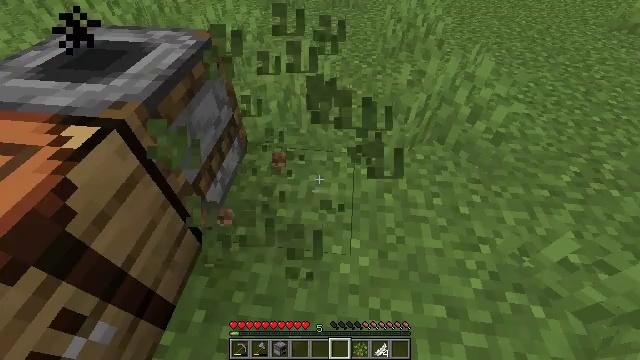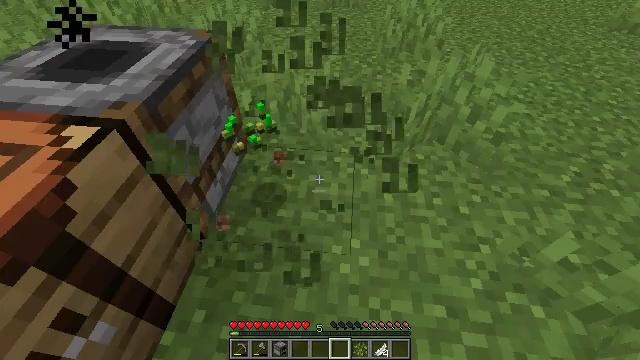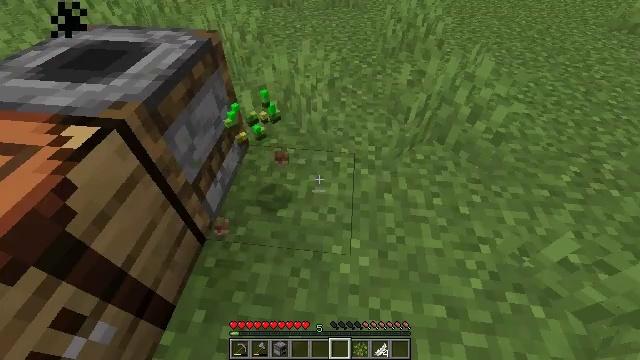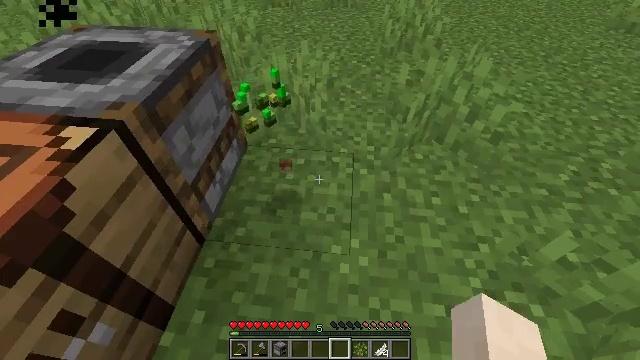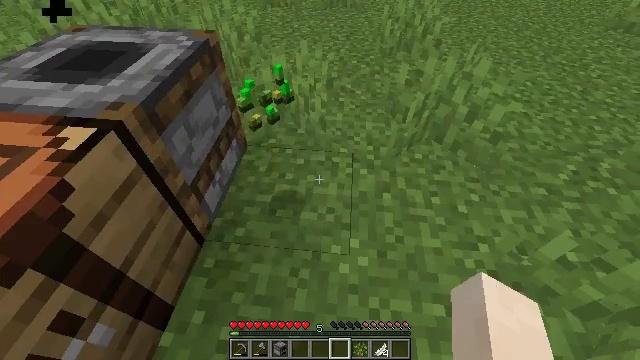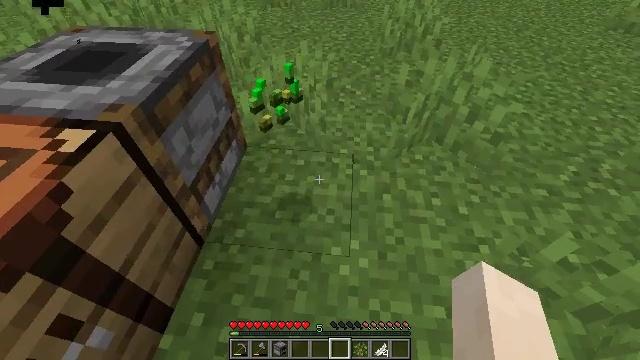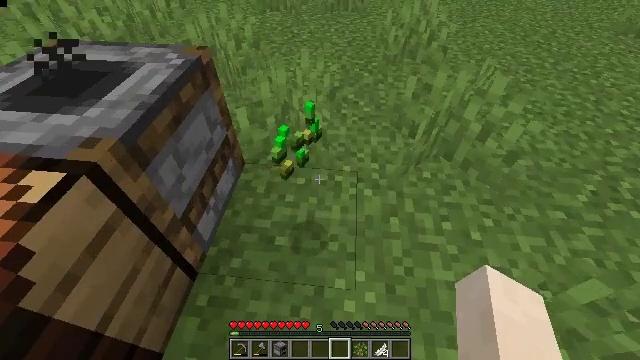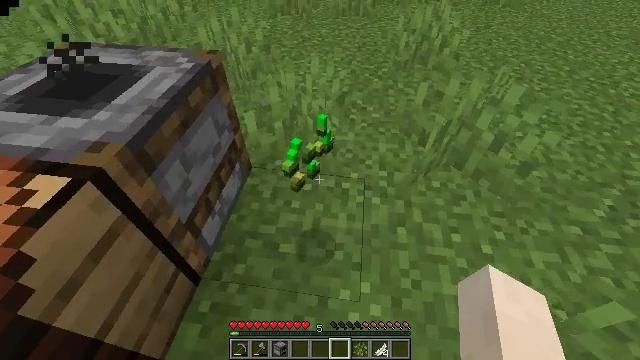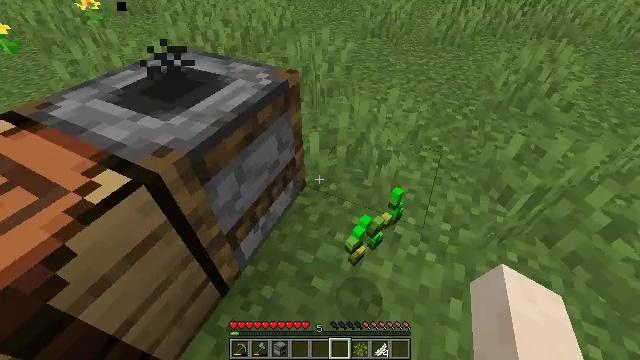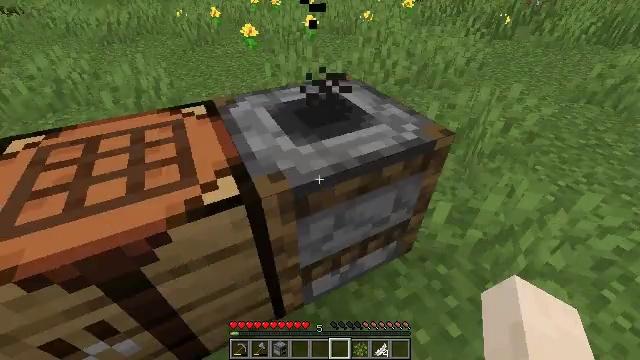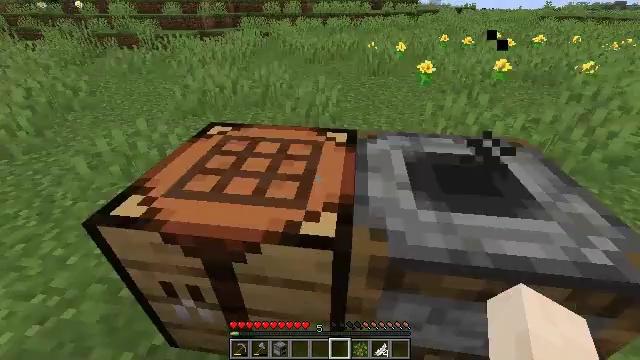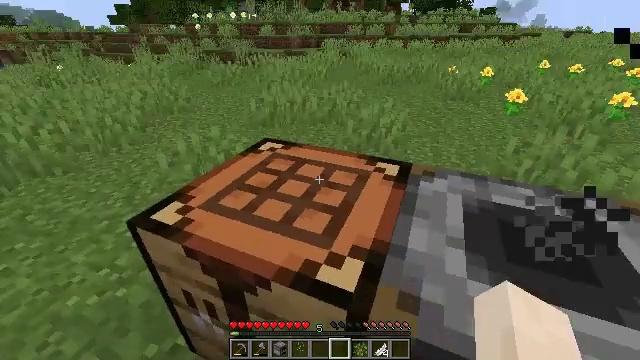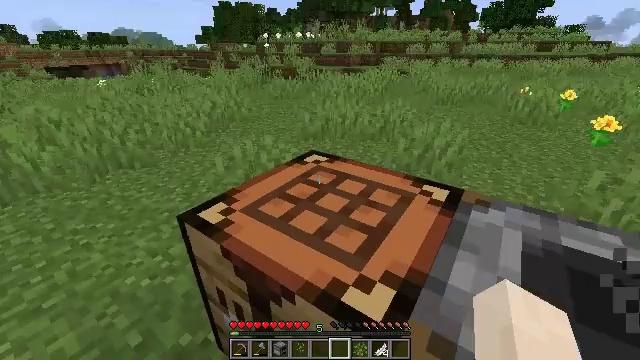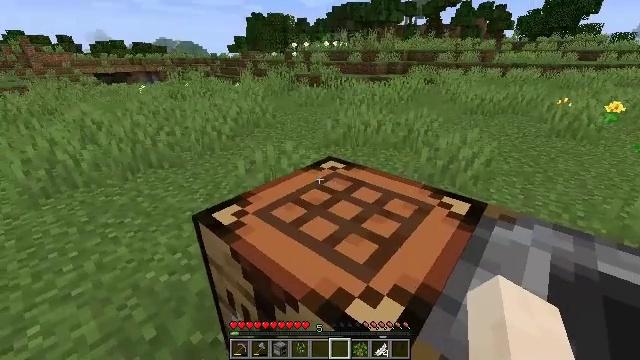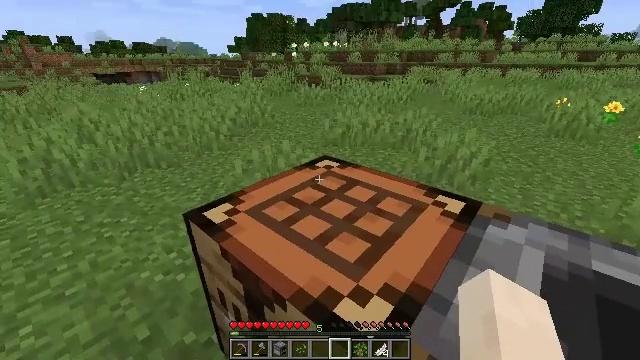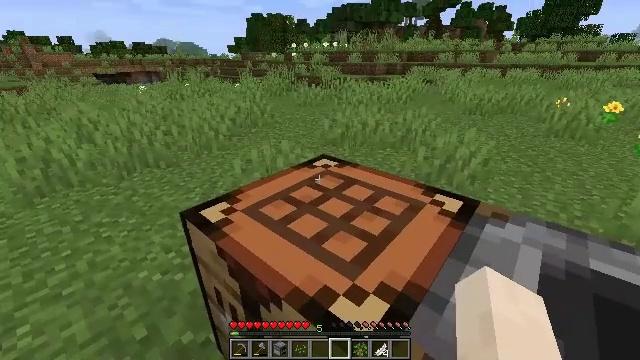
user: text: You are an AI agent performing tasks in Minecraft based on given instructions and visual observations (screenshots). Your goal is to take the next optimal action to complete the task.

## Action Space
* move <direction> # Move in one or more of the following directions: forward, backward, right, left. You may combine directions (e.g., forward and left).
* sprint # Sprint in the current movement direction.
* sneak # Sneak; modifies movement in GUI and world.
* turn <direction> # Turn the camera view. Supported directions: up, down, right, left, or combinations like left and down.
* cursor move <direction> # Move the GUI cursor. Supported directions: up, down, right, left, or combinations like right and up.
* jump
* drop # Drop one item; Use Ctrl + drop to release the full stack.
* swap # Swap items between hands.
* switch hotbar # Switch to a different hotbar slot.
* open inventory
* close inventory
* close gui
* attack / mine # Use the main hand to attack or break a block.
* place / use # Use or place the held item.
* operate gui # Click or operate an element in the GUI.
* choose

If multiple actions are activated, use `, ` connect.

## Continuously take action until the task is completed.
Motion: motion action
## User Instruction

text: Remove an oak sapling from the inventory.
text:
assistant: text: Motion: no_op
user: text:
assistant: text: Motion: no_op
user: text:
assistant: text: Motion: no_op
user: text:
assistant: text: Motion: no_op
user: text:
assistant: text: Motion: move forward
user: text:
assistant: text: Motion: move forward
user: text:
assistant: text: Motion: move forward, turn left
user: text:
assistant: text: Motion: move forward, turn left and up
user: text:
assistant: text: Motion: move forward, turn left and up
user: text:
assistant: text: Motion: move forward, turn left and up
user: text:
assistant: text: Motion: turn left and up
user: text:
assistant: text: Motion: turn left and up
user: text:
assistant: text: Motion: turn left and up
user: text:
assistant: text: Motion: no_op
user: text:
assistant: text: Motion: no_op
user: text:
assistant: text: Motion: no_op
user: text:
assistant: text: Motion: no_op
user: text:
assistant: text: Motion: no_op
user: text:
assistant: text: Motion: no_op
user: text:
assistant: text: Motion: no_op
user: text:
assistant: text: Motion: no_op
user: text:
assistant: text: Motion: no_op
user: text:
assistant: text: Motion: turn right
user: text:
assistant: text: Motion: no_op
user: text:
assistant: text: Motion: no_op
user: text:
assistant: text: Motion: no_op
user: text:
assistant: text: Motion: turn up
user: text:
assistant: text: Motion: no_op
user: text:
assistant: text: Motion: no_op
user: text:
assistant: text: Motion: no_op